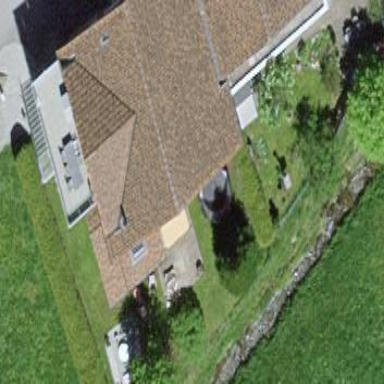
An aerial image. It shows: Simple and straightforward house.